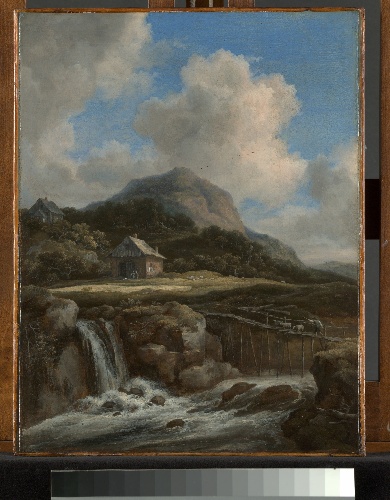
Title: Mountain Torrent
Artist: Jacob van Ruisdael
Artist bio: Dutch, Haarlem 1628/29–1682 Amsterdam
Date: 1670s
Object type: Painting
Classification: Paintings
Medium: Oil on canvas
Dimensions: 21 1/4 x 16 1/2 in. (54 x 41.9 cm)
Department: European Paintings
Credit line: Bequest of Collis P. Huntington, 1900
Accession year: 1925
Repository: Metropolitan Museum of Art, New York, NY
Tags: Bridges|Waterfalls|Mountains|Landscapes